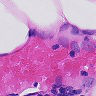
Metastatic tissue present: yes